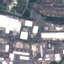
Label: Industrial